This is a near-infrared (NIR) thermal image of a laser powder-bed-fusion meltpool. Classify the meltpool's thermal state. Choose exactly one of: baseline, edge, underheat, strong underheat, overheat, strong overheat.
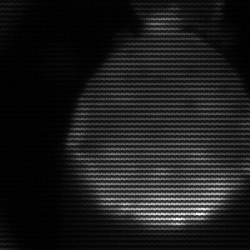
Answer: edge